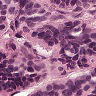
Metastatic tissue present: yes